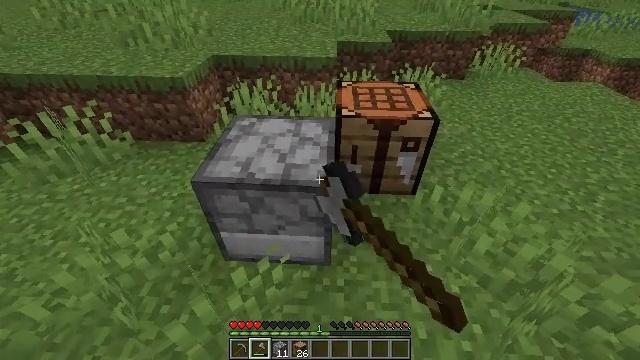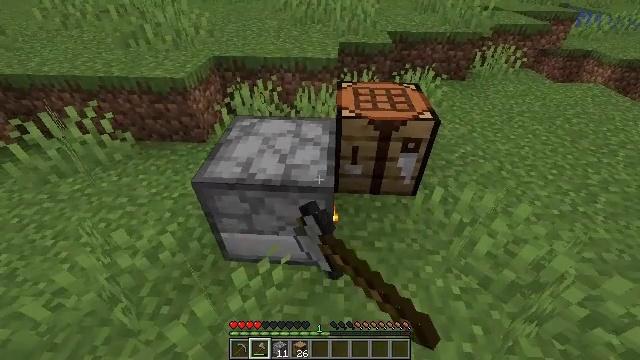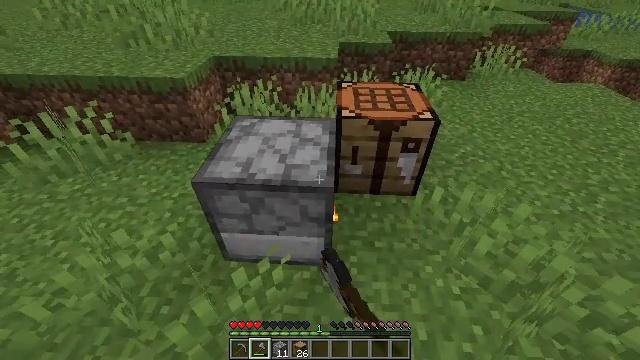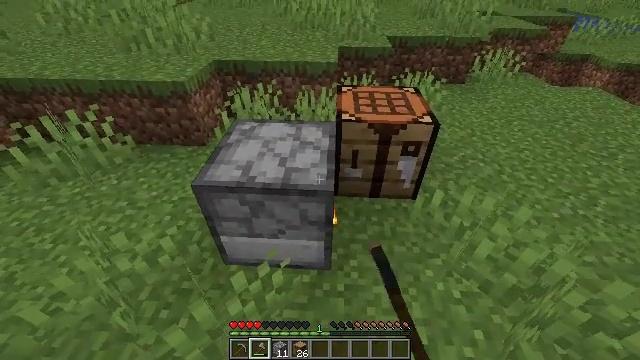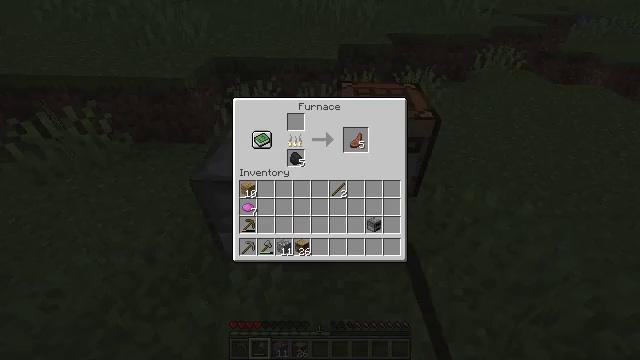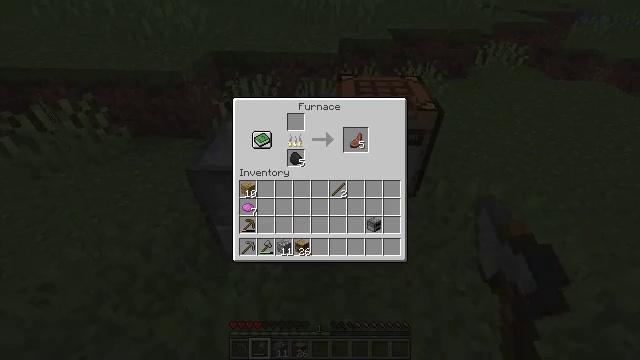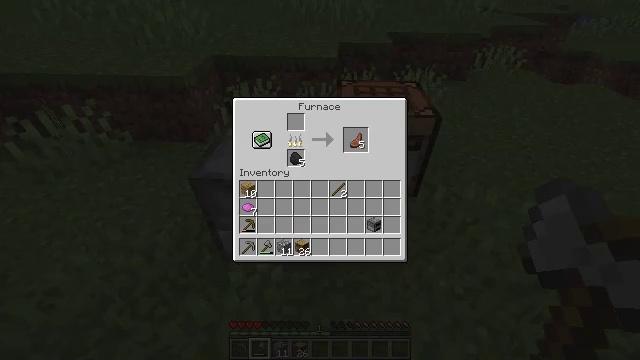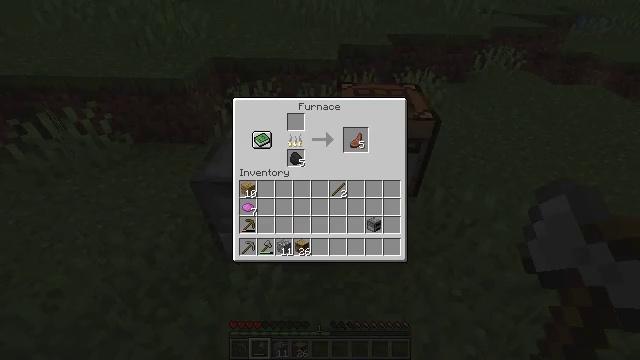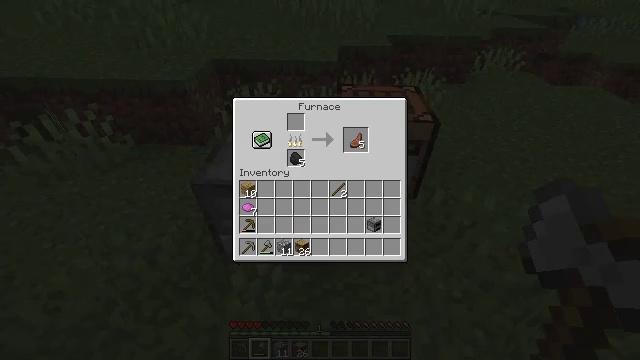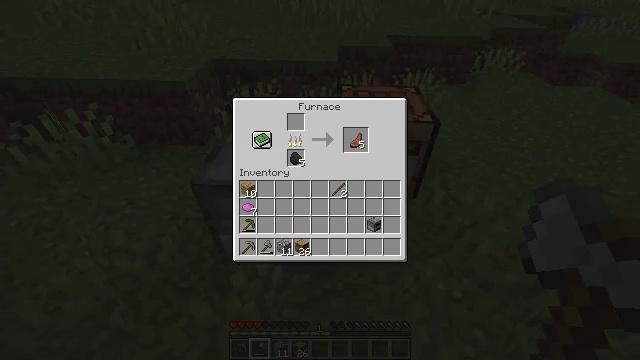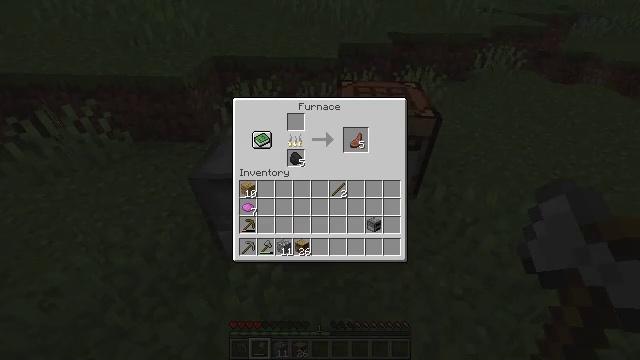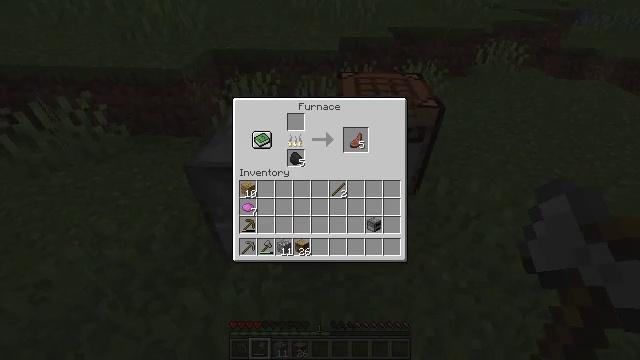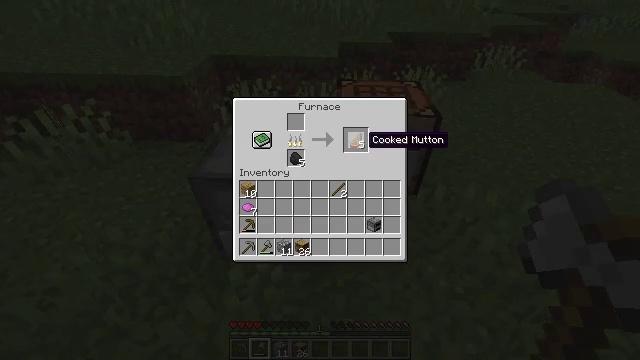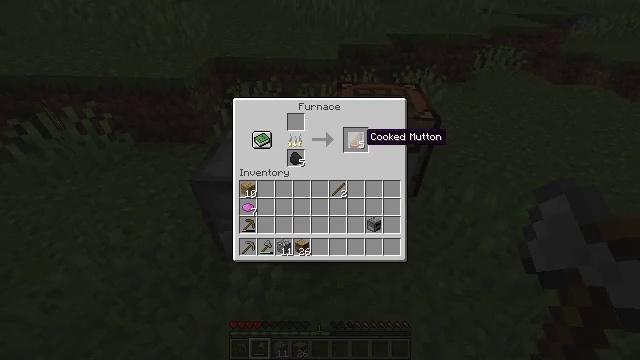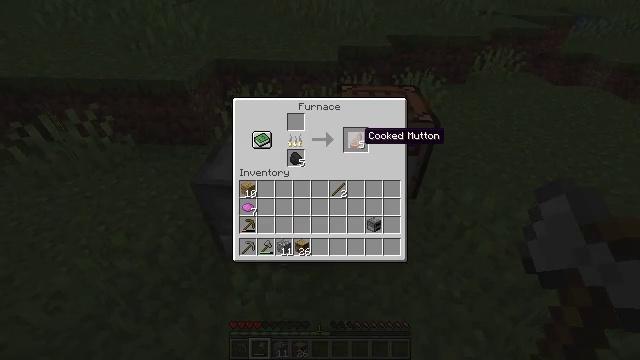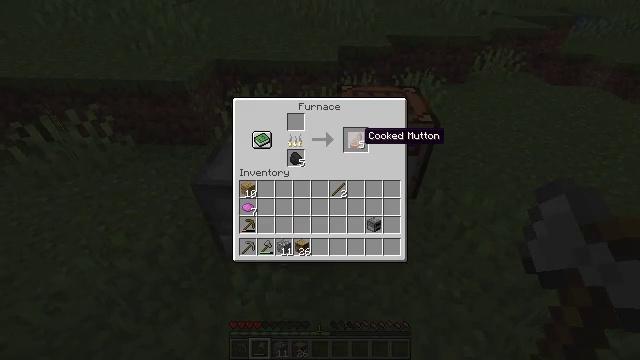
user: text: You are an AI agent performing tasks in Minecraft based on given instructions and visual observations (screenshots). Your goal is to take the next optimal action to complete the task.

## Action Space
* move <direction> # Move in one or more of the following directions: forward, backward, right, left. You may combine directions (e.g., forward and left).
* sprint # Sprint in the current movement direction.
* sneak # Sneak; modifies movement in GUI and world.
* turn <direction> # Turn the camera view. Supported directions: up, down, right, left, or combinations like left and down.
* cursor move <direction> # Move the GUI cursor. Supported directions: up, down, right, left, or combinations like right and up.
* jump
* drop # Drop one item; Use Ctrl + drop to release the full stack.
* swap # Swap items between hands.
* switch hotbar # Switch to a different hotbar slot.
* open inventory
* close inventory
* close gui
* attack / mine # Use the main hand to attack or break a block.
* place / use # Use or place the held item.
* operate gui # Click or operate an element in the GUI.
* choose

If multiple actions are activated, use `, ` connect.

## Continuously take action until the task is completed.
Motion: motion action
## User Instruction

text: Obtain cooked mutton by cooking raw mutton in a furnace.
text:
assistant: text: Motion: use / place
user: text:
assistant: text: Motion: no_op
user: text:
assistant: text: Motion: sneak
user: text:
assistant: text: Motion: sneak, open gui
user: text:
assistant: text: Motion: sneak
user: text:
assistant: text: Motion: sneak, cursor move right and up
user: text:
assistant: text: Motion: sneak, cursor move right and up
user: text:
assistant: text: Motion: sneak
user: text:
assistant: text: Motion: sneak
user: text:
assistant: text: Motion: sneak
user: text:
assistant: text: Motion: sneak
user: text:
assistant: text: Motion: sneak
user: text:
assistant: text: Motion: sneak
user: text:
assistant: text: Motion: sneak
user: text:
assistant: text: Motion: sneak
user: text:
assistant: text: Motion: sneak, operate gui
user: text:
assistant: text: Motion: sneak, operate gui
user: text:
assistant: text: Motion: sneak, operate gui
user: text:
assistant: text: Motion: sneak
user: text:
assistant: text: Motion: sneak, cursor move right
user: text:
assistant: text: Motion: no_op